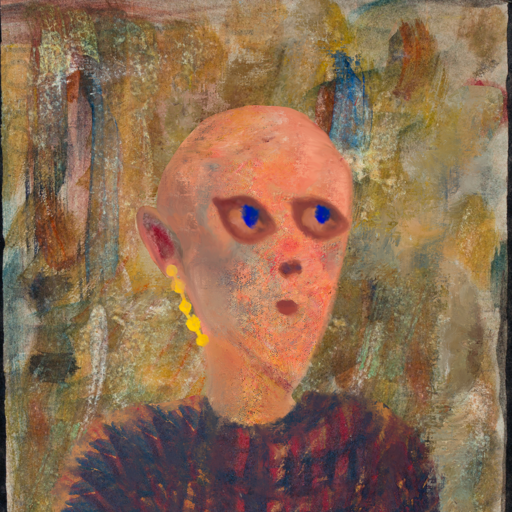
Background: Pipe, Head And Neck Side: Irani, Face Side: Mother_And_Son_Mother, Bust: In_The_Sun, Hair Side: Blank, Head Accessory: Blank, Second Necklace: Blank, Necklace: Blank, Baby: Blank